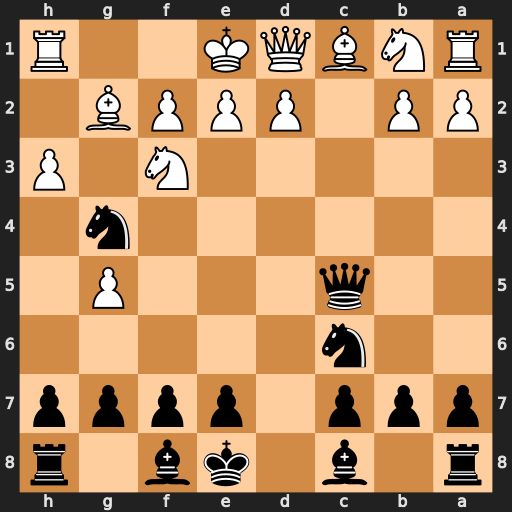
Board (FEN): r1b1kb1r/ppp1pppp/2n5/2q3P1/6n1/5N1P/PP1PPPB1/RNBQK2R
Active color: b
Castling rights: KQkq
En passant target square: -
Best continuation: Qxf2#